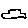
Label: car